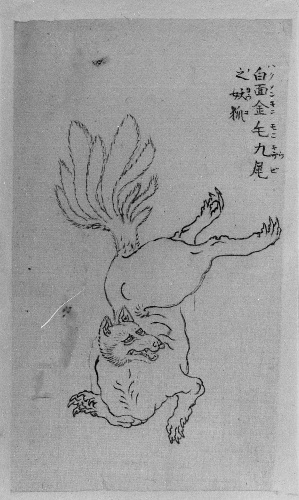
Artist: Katsushika Hokusai
Artist bio: Japanese, Tokyo (Edo) 1760–1849 Tokyo (Edo)
Date: 18th–19th century
Object type: Drawing
Classification: Paintings
Medium: Ink on paper
Culture: Japan
Period: Edo period (1615–1868)
Dimensions: 9 9/16 x 5 1/2 in. (24.3 x 14 cm)
Department: Asian Art
Credit line: Gift of Annette Young, in memory of her brother, Innis Young, 1956
Accession year: 1956
Repository: Metropolitan Museum of Art, New York, NY
Tags: Foxes